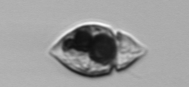
Label: Amphidinium